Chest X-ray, AP view. Patient: 46 years old, sex F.
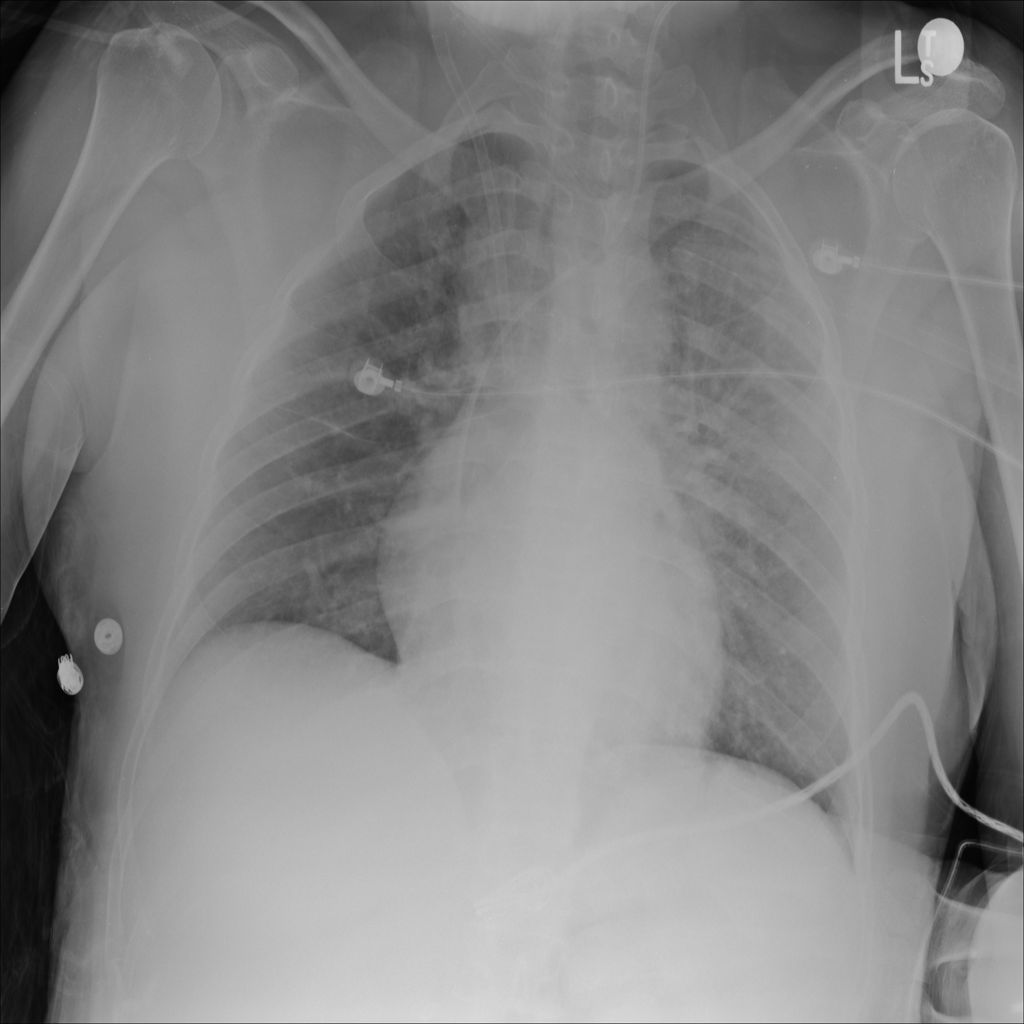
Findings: No Finding